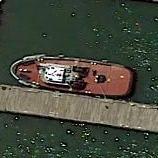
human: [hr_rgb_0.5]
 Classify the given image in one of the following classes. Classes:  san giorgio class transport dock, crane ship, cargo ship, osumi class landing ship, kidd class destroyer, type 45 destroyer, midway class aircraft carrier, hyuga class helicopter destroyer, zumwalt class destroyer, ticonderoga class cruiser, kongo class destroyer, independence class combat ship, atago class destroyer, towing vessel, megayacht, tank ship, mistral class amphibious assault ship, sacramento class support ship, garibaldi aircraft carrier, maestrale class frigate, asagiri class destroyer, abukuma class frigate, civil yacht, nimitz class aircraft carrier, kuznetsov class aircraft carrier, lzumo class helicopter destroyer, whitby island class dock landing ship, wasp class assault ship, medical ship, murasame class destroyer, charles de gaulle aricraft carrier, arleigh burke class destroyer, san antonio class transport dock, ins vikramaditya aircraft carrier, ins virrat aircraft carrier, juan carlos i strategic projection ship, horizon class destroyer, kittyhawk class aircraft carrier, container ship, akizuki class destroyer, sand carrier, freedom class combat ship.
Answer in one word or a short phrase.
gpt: Towing vessel